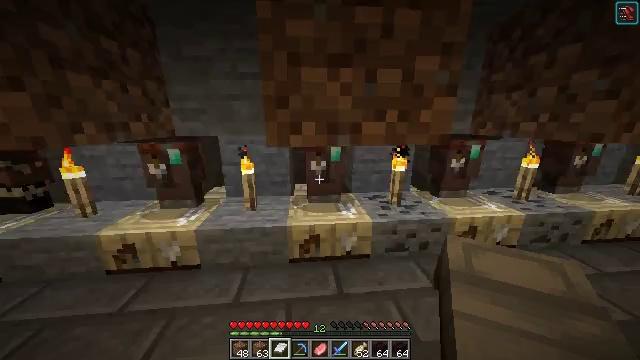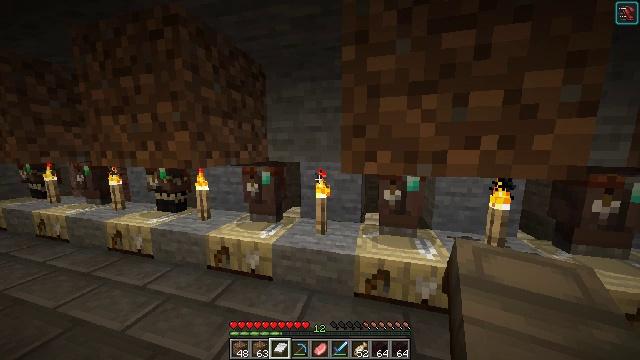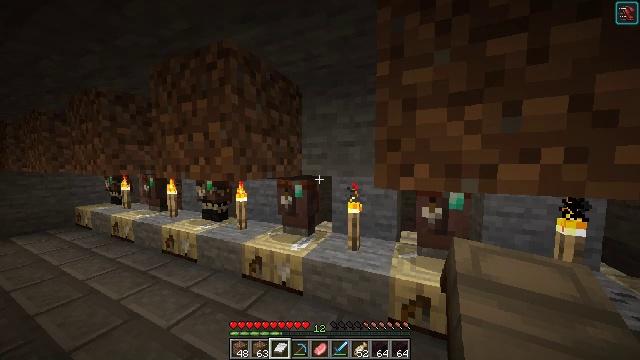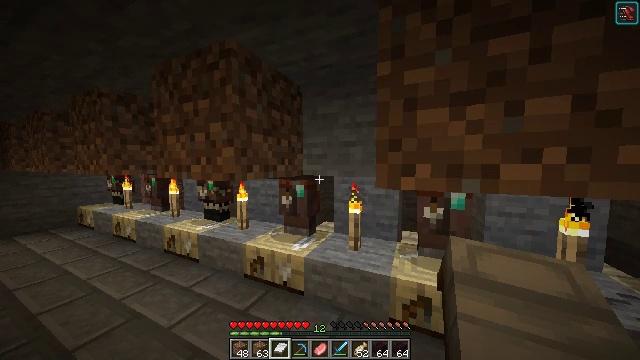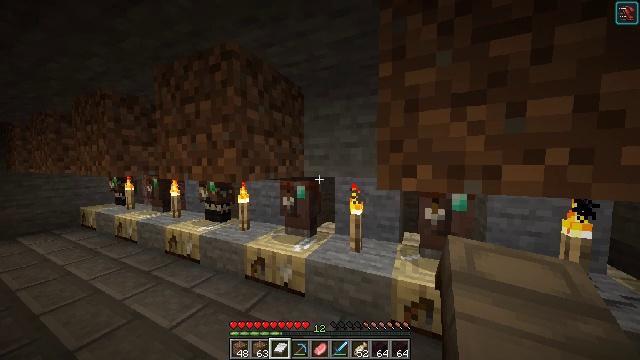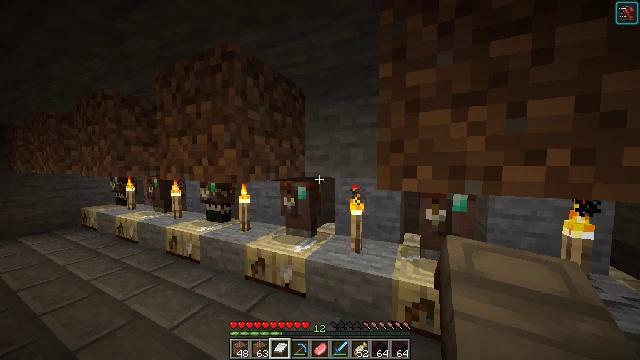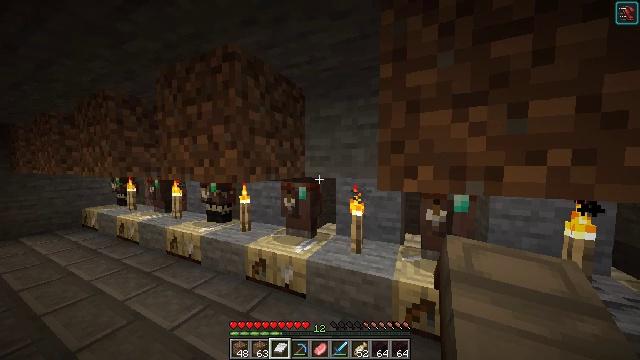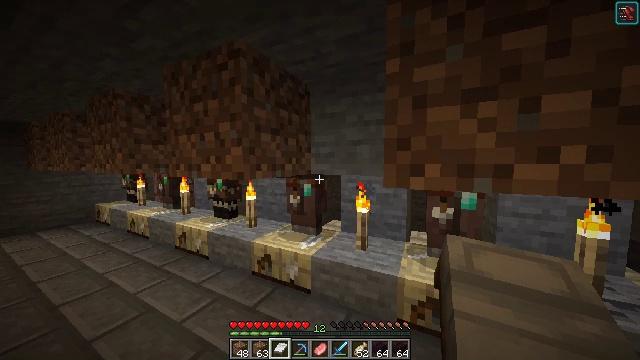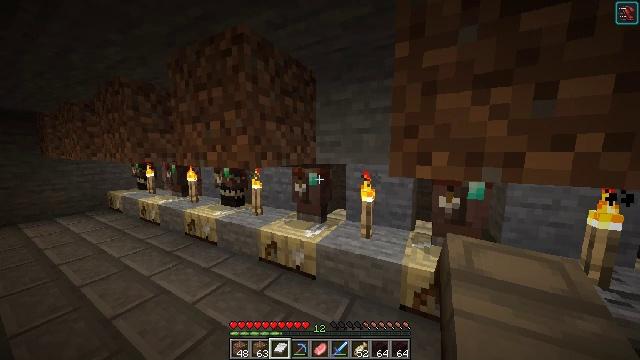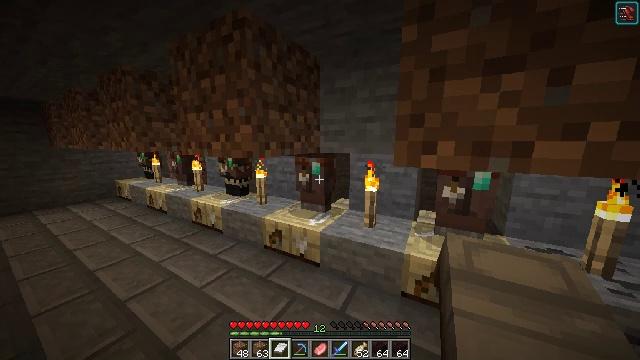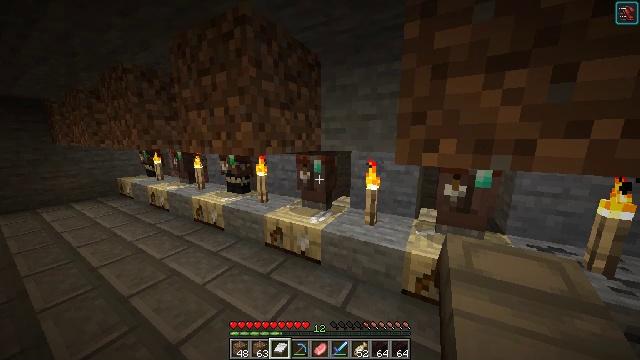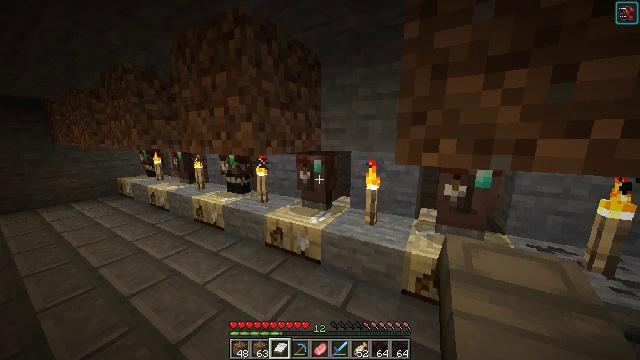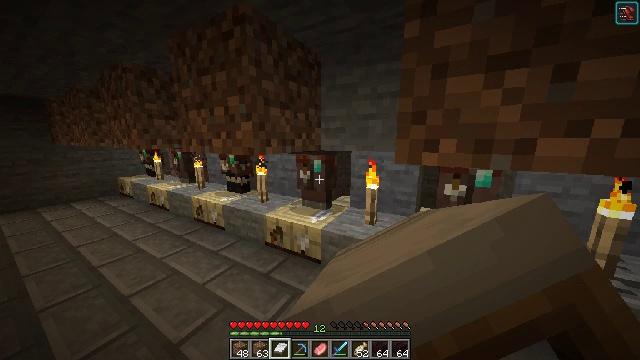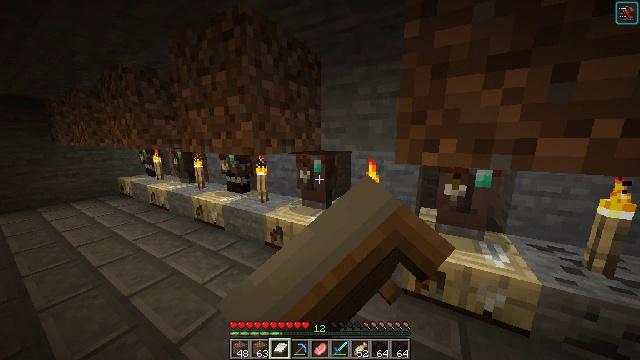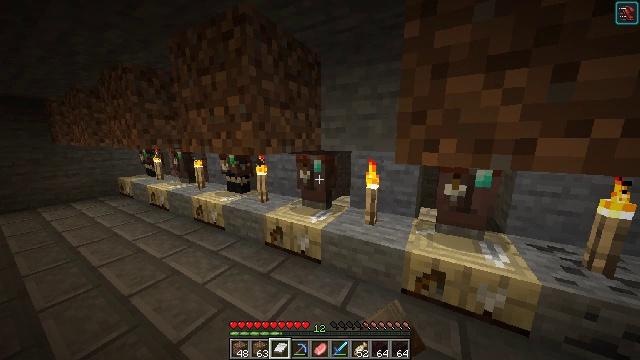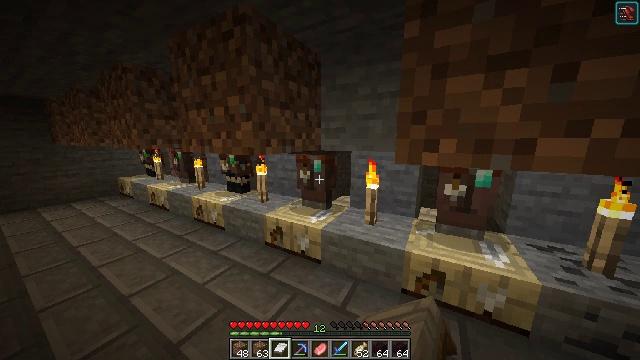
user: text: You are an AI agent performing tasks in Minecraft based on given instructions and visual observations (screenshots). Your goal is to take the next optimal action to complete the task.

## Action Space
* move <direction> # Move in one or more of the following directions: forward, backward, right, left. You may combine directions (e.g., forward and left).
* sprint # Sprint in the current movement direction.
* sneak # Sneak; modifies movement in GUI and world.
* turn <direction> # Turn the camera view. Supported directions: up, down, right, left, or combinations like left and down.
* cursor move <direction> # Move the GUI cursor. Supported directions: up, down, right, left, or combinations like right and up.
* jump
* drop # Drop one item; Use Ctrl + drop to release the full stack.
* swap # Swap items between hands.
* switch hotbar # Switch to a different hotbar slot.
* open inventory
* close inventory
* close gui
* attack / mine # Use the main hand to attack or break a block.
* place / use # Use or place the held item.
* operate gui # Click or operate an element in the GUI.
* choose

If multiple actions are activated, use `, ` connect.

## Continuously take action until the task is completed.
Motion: motion action
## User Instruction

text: Make a tipped arrow in the crafting table.
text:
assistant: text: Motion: no_op
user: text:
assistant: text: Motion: turn left and up
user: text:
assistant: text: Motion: no_op
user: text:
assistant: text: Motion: no_op
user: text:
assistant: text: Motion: no_op
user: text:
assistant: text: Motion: no_op
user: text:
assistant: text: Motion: turn left
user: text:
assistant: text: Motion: turn left and down
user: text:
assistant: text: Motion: turn left and down
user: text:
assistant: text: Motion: no_op
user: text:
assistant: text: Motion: use / place
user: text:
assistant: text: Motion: use / place
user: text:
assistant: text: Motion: use / place
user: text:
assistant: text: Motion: no_op
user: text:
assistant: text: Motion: no_op
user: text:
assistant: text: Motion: open gui
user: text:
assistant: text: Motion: cursor move left
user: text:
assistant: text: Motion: cursor move left and down
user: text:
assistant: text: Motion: cursor move left and down
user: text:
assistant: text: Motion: no_op
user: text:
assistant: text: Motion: no_op
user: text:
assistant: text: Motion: no_op
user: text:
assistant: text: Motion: no_op
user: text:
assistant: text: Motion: no_op
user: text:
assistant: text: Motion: no_op
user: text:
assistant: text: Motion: no_op
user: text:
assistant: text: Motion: no_op
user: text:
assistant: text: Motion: no_op
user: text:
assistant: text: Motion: no_op
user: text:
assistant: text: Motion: no_op